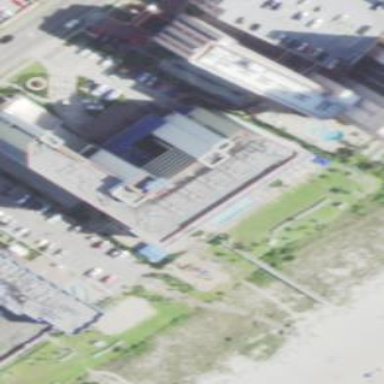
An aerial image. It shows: Hotel building.